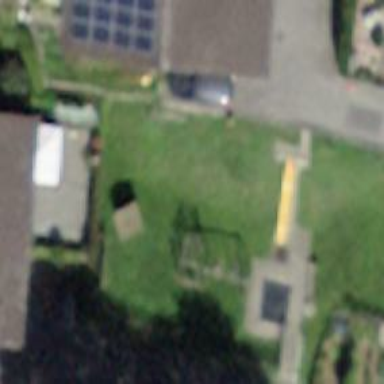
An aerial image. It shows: Playground area for leisure land.